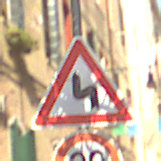
Verkehrszeichen: DoppelkurveZunaechstLinks
Zusatzzeichen unten: Geschwindigkeit20
Umgebung: Outdoor, Urban
Tageszeit: Midday
Wetter: Clear
Licht: Natural
Jahreszeit: NotSpecified
Kontrast: HighContrast